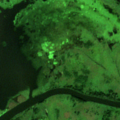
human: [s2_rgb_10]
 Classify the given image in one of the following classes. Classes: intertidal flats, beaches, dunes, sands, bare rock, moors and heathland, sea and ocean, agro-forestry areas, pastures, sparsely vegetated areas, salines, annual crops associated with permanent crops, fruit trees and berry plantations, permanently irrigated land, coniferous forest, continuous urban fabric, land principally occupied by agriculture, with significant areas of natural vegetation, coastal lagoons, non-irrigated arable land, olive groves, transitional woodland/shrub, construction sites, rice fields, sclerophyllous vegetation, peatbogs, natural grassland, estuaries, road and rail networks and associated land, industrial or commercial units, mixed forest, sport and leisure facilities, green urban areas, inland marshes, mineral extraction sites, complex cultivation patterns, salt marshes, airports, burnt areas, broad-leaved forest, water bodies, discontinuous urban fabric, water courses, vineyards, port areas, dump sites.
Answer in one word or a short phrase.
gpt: inland marshes, water courses, coastal lagoons